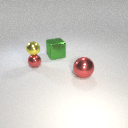
large green metal cube to the left of large red metal sphere